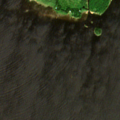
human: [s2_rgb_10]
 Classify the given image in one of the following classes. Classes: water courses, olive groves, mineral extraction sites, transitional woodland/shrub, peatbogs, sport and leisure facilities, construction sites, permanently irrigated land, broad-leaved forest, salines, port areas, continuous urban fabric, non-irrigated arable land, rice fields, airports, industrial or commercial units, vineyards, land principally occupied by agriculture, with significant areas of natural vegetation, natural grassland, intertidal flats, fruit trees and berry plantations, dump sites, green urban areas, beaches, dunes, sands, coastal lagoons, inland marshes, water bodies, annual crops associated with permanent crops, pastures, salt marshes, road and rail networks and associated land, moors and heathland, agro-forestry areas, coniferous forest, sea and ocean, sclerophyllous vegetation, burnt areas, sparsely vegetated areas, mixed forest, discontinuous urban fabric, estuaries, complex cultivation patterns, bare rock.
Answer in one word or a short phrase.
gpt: mixed forest, sea and ocean